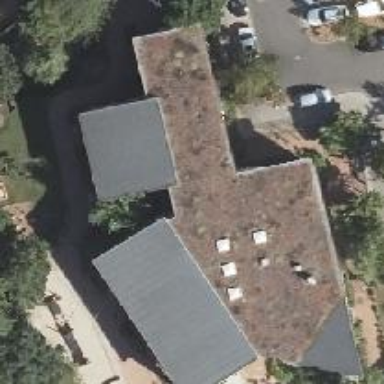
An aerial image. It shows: Kindergarten building.